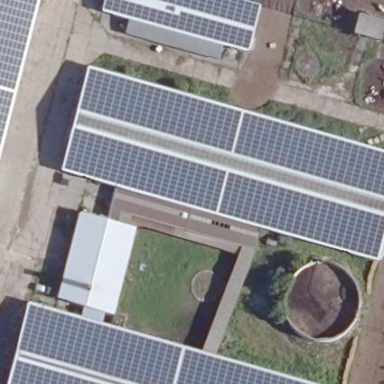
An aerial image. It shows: Small solar photovoltaic panel generator inside building.